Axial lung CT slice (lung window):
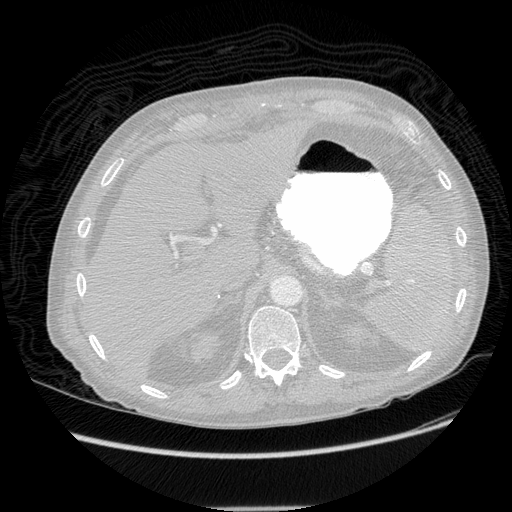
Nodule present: no